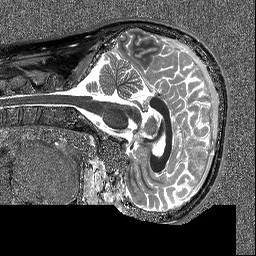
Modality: T1map
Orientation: sagittal
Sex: male